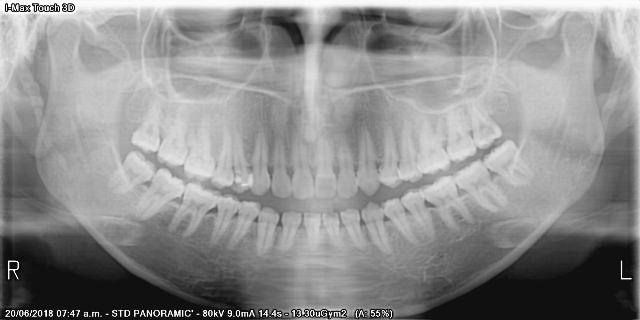
adult